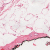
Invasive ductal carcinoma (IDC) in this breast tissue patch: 0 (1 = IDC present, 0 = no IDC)